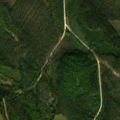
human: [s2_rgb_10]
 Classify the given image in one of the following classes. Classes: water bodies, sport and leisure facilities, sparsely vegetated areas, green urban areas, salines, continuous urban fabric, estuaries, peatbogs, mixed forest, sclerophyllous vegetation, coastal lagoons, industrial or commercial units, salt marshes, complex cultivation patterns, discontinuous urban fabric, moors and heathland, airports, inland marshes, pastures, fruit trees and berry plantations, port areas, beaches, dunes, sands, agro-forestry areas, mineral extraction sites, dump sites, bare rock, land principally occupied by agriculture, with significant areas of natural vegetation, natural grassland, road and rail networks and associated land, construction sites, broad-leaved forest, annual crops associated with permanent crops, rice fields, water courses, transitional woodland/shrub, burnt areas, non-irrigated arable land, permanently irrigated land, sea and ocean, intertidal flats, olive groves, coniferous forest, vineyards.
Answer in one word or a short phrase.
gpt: coniferous forest, mixed forest